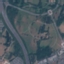
Label: Highway